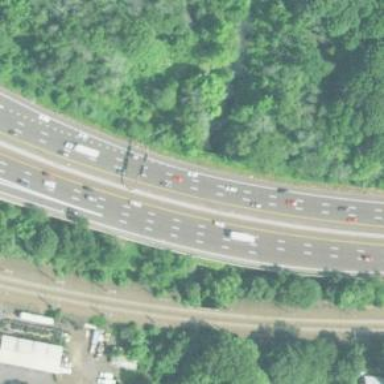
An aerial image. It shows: Motorway junction.